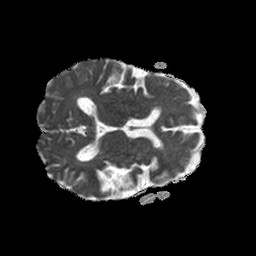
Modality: ADC
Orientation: axial
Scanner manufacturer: philips
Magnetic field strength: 1.5 T
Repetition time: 3.516 s
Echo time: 0.07117 s